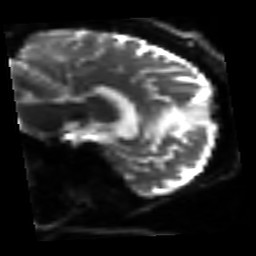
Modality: sbref
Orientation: sagittal
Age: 42
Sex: male
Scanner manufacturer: siemens
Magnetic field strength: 3 T
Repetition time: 3.2 s
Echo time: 0.081 s